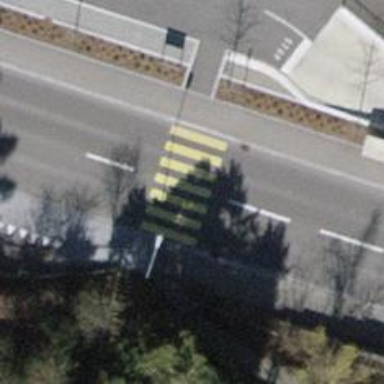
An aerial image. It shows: Marked zebra crossing on the road.